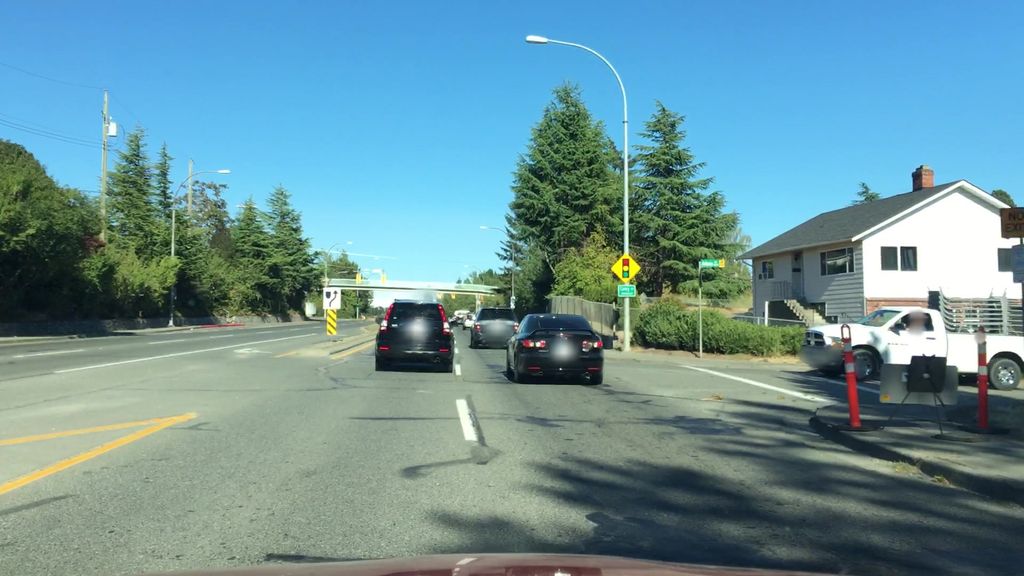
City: victoria